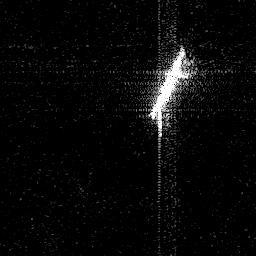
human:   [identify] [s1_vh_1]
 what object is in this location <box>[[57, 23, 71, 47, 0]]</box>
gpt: <ref>1 large ship at the center</ref>